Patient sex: F
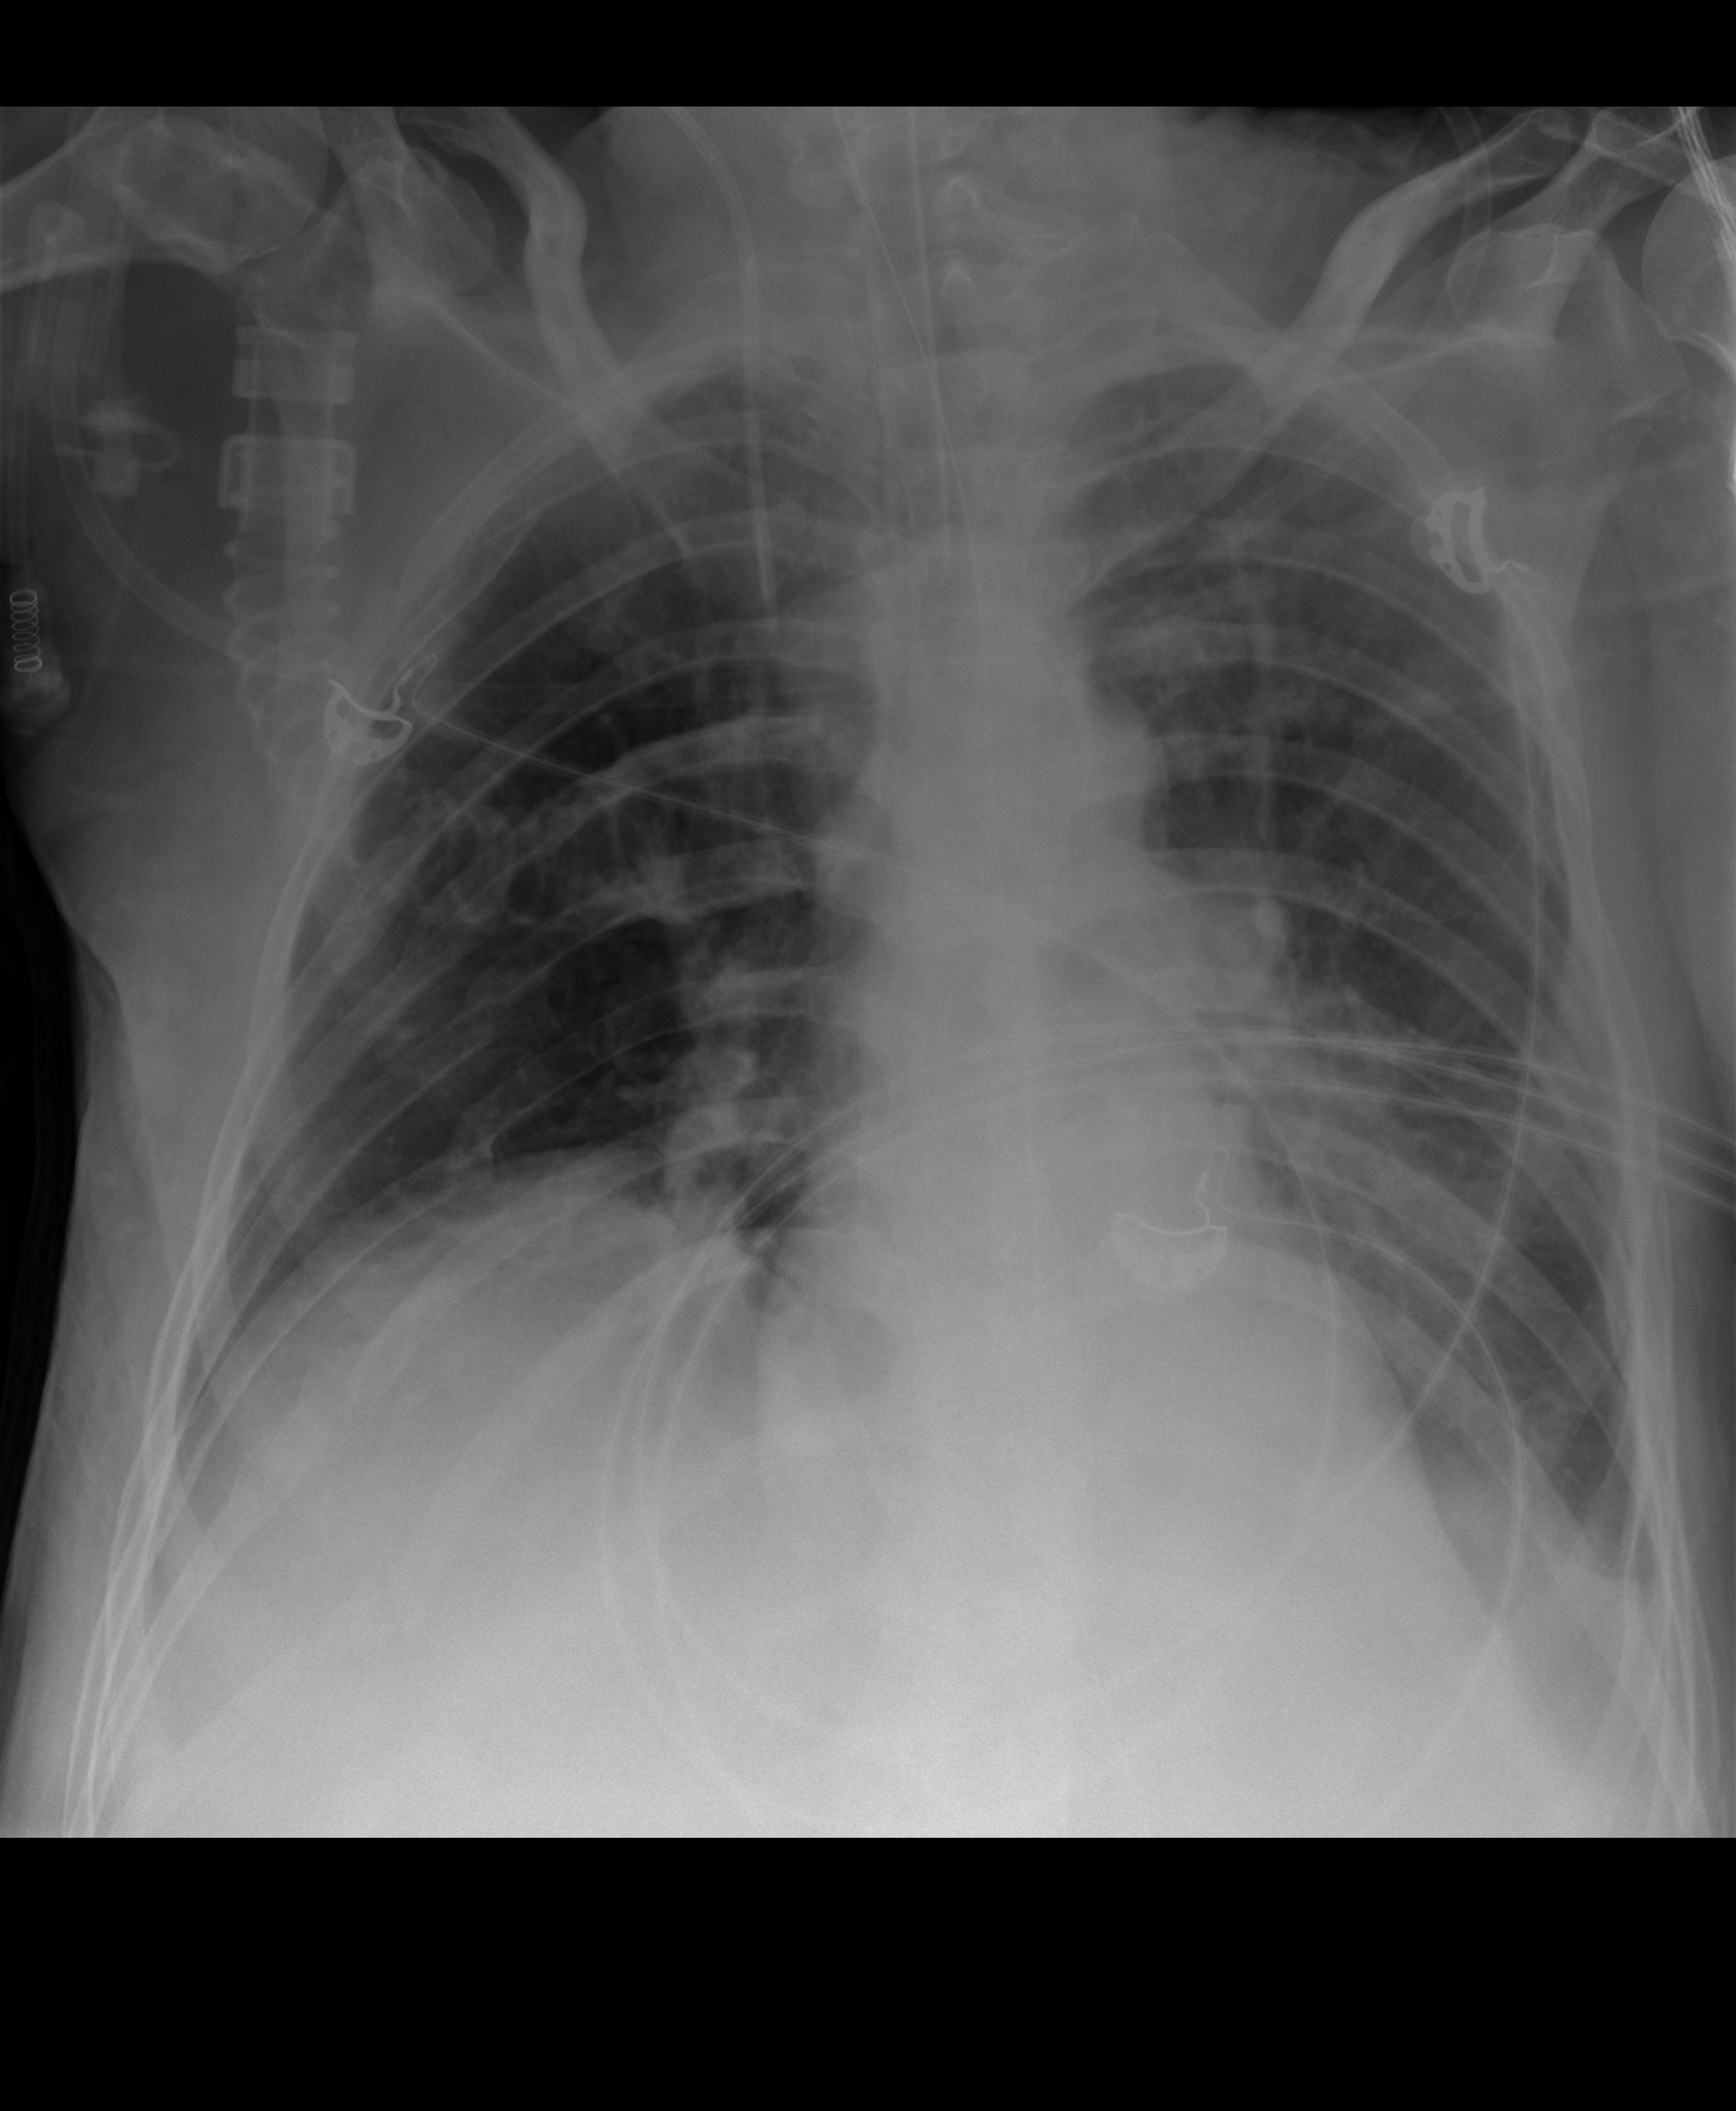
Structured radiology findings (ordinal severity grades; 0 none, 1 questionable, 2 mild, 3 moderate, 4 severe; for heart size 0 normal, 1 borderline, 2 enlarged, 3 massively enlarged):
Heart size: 2
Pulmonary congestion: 0
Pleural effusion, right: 0
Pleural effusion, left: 2
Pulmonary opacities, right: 0
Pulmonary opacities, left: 1
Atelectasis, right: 2
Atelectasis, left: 2